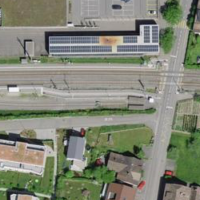
EUNIS habitat code: 54
Species observed at this site:
Psammophiliella muralis